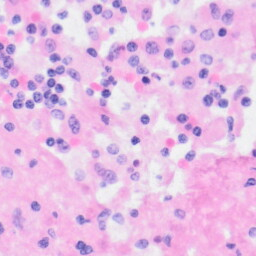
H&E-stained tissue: Kidney